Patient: sex M, age 76
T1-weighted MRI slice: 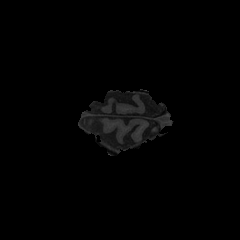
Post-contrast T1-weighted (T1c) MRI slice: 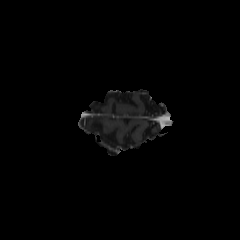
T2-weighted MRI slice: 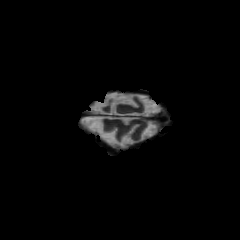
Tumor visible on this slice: no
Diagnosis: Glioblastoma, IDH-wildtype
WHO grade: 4